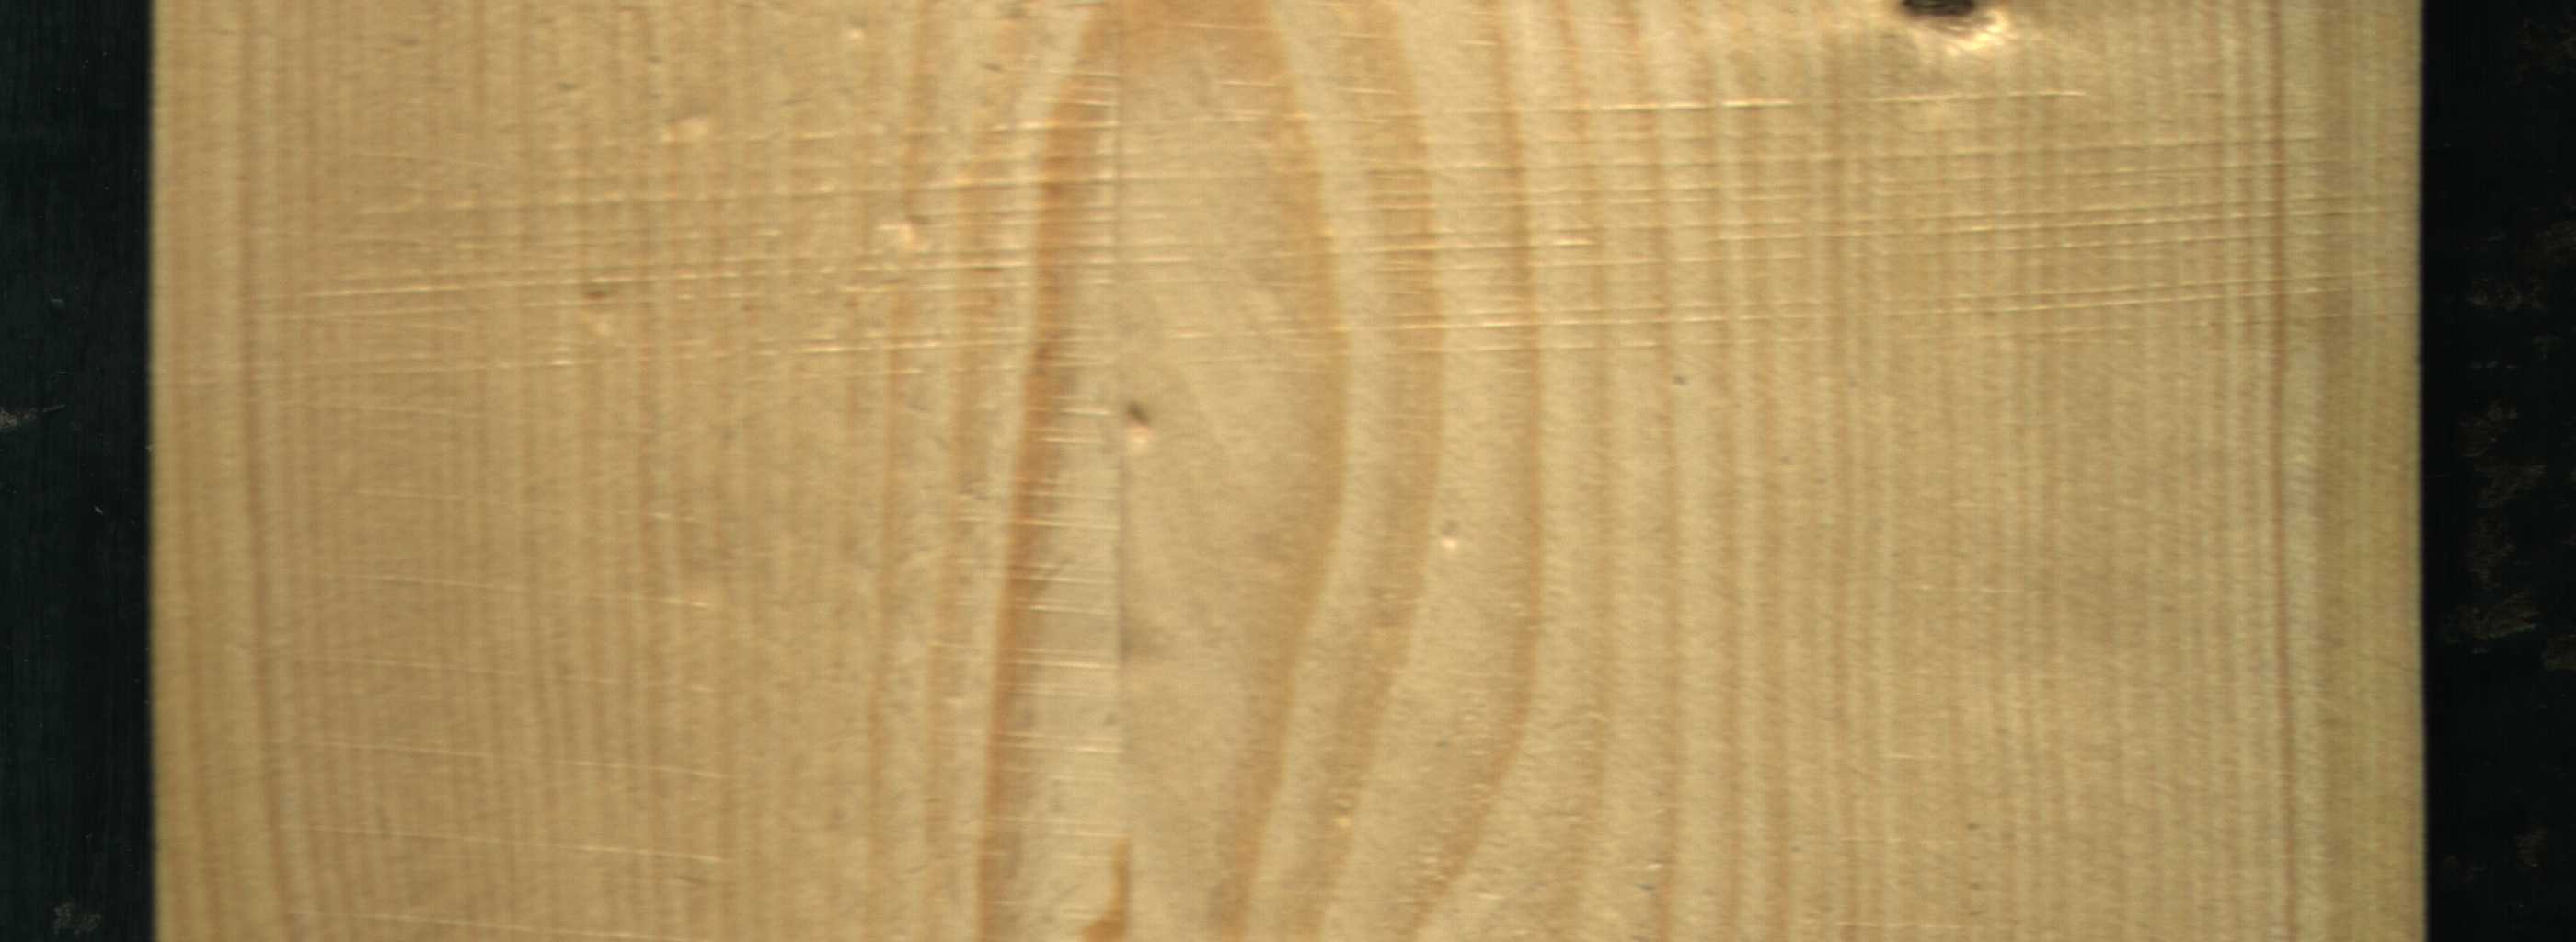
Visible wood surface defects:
Dead_Knot